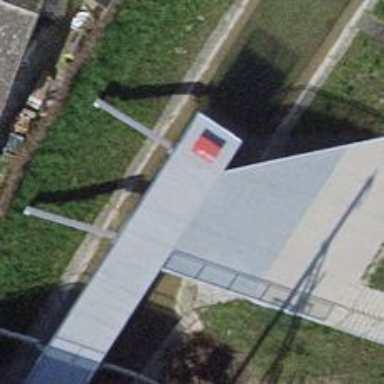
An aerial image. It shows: Red bench.